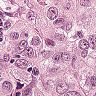
Metastatic tissue present: yes